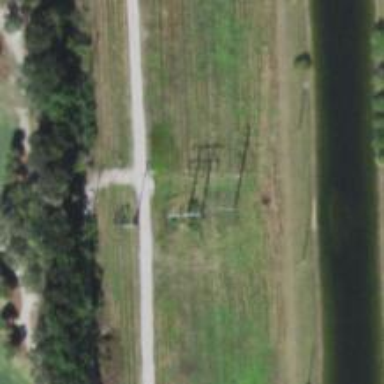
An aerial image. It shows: H-frame power tower design.